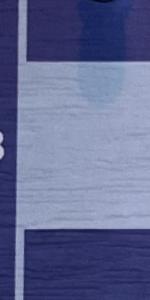
Label: Empty